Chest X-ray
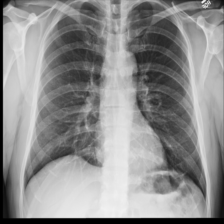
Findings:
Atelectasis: negative
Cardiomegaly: negative
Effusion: negative
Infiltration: negative
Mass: negative
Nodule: negative
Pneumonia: negative
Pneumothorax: negative
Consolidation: negative
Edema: negative
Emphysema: negative
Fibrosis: negative
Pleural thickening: negative
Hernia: negative